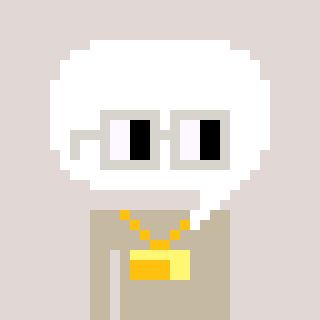
a pixel art character with square light gray glasses, a speech bubble-shaped head and a bege-colored body on a warm background